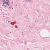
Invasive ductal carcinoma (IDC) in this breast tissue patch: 0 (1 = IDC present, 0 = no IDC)